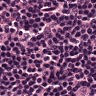
Metastatic tissue present: no